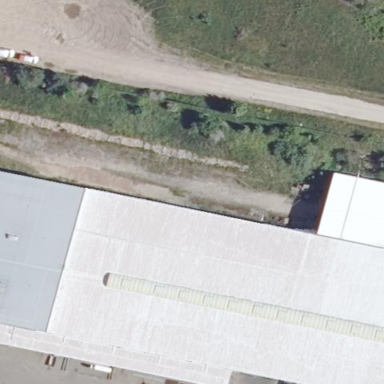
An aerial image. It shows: Industrial building with gabled roof.